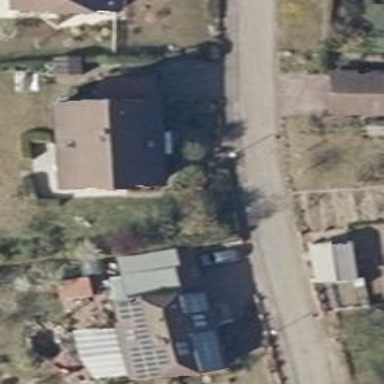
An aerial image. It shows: Residential road.